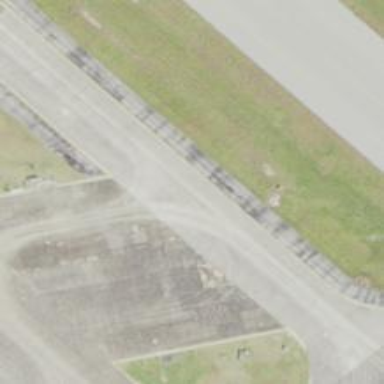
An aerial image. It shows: Image of taxiway at airport.